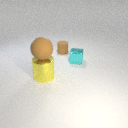
small brown rubber cylinder behind small cyan metal cube